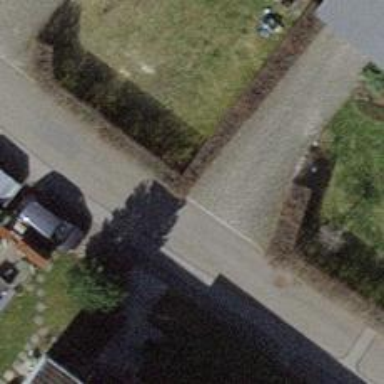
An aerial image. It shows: Hedge acting as barrier.